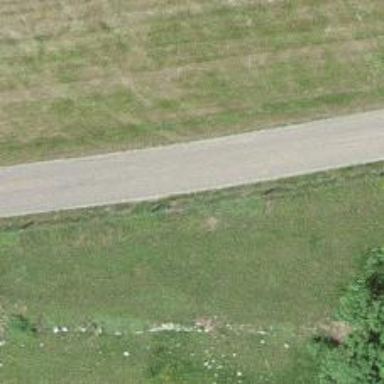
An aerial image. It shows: Unclassified road.